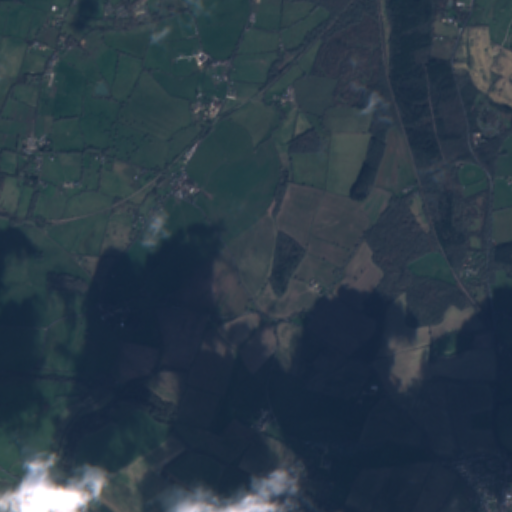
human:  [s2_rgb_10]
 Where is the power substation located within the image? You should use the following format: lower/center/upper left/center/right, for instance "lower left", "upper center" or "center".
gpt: The power substation is located in the center right of the image.
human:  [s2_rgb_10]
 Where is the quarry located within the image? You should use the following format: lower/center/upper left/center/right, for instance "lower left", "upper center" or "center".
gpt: The quarry is located in the lower left of the image.
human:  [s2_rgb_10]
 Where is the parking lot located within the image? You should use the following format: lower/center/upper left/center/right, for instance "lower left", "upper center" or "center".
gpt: There is no parking lot in the image.